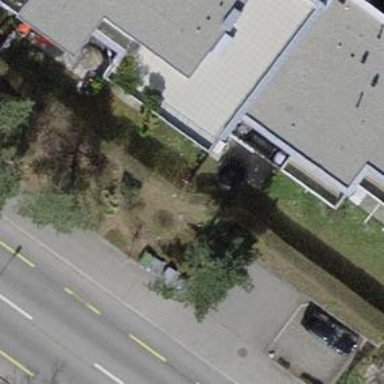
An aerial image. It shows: Urban tree adds touch of nature to the surroundings.